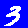
Digit: 3